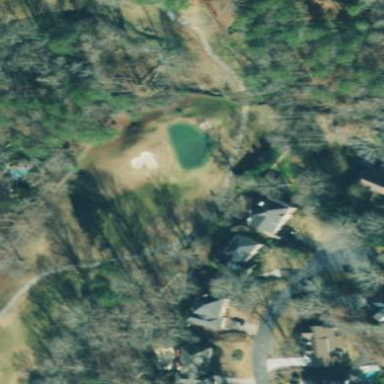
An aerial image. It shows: Grassy area designated as golf fairway.